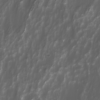
Label: not_dusty